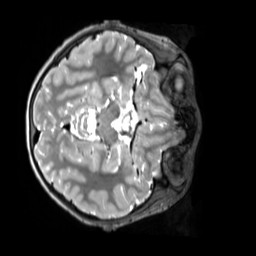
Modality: T2w
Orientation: axial
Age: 11
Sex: male
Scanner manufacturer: siemens
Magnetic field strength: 3 T
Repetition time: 3.2 s
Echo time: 0.408 s